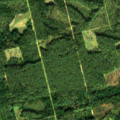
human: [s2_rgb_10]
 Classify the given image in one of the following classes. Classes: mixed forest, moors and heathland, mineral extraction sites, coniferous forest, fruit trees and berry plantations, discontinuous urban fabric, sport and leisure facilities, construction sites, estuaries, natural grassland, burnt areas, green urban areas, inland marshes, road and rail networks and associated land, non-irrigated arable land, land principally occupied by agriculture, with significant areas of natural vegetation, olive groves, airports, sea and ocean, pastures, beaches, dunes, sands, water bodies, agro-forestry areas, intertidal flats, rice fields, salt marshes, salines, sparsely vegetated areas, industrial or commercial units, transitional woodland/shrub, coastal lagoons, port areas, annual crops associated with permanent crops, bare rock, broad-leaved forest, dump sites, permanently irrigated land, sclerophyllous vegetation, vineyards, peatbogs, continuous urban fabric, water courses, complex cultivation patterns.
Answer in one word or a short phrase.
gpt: land principally occupied by agriculture, with significant areas of natural vegetation, coniferous forest, mixed forest, transitional woodland/shrub